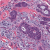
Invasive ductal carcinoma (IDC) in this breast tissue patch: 0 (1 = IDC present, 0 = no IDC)